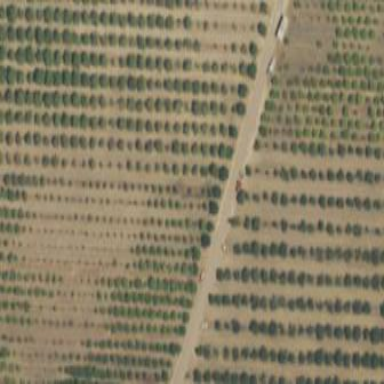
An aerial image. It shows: Orange orchard with rows of vibrant orange trees.